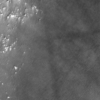
Label: not_dusty